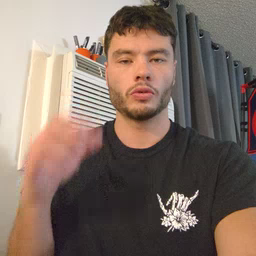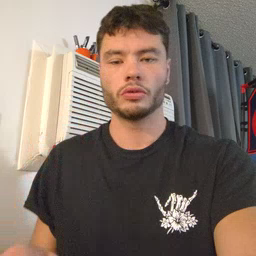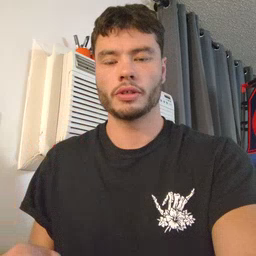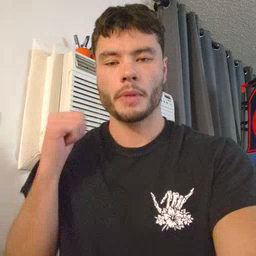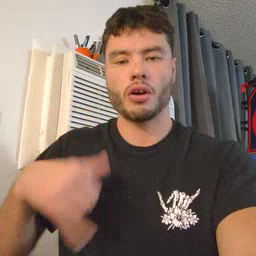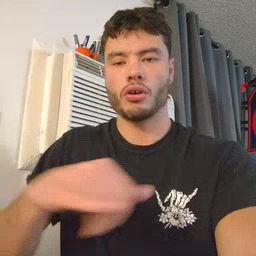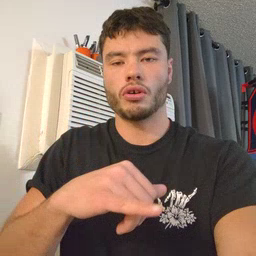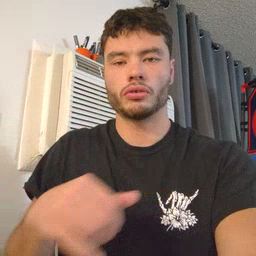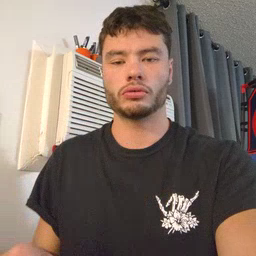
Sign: backyard